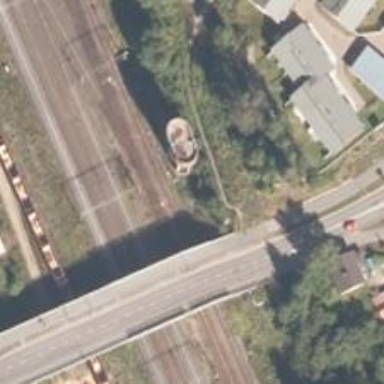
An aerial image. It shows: Railway yard with electrified contact lines.